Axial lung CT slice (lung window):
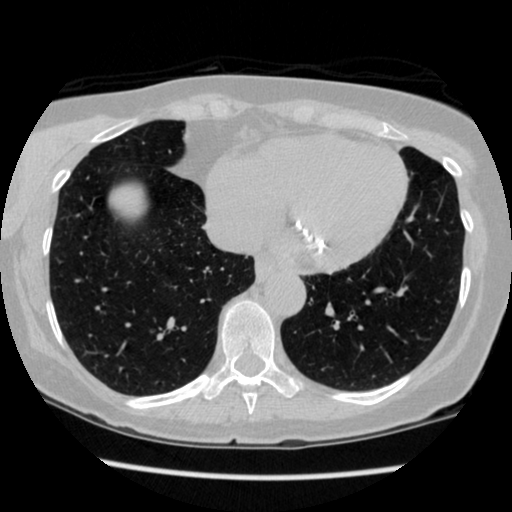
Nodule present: no